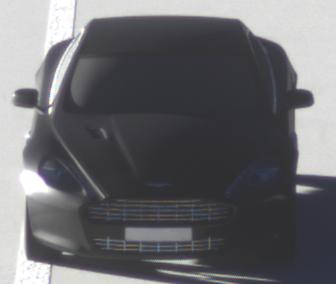
Make: Aston Martin
Model: Rapide
Detailed model: Rapide
Model produced from: 2010/03
Model produced until: 2013/07
Doors: 5
Color: black
Road condition: dry road
Daytime: sunrise or sunset
Contrast: high contrast